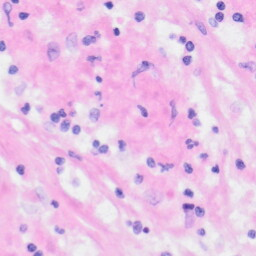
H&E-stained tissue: Kidney